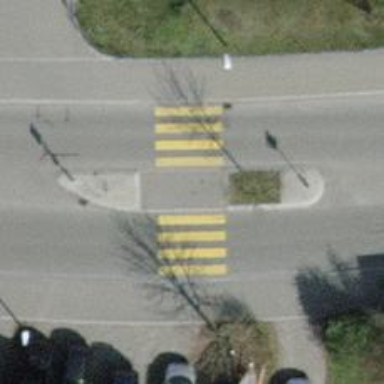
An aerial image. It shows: Uncontrolled zebra crossing with central island.